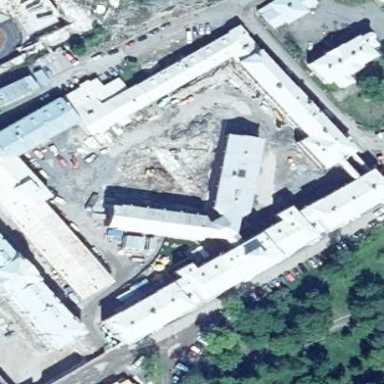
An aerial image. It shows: The prison building with metal roof.